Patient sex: F
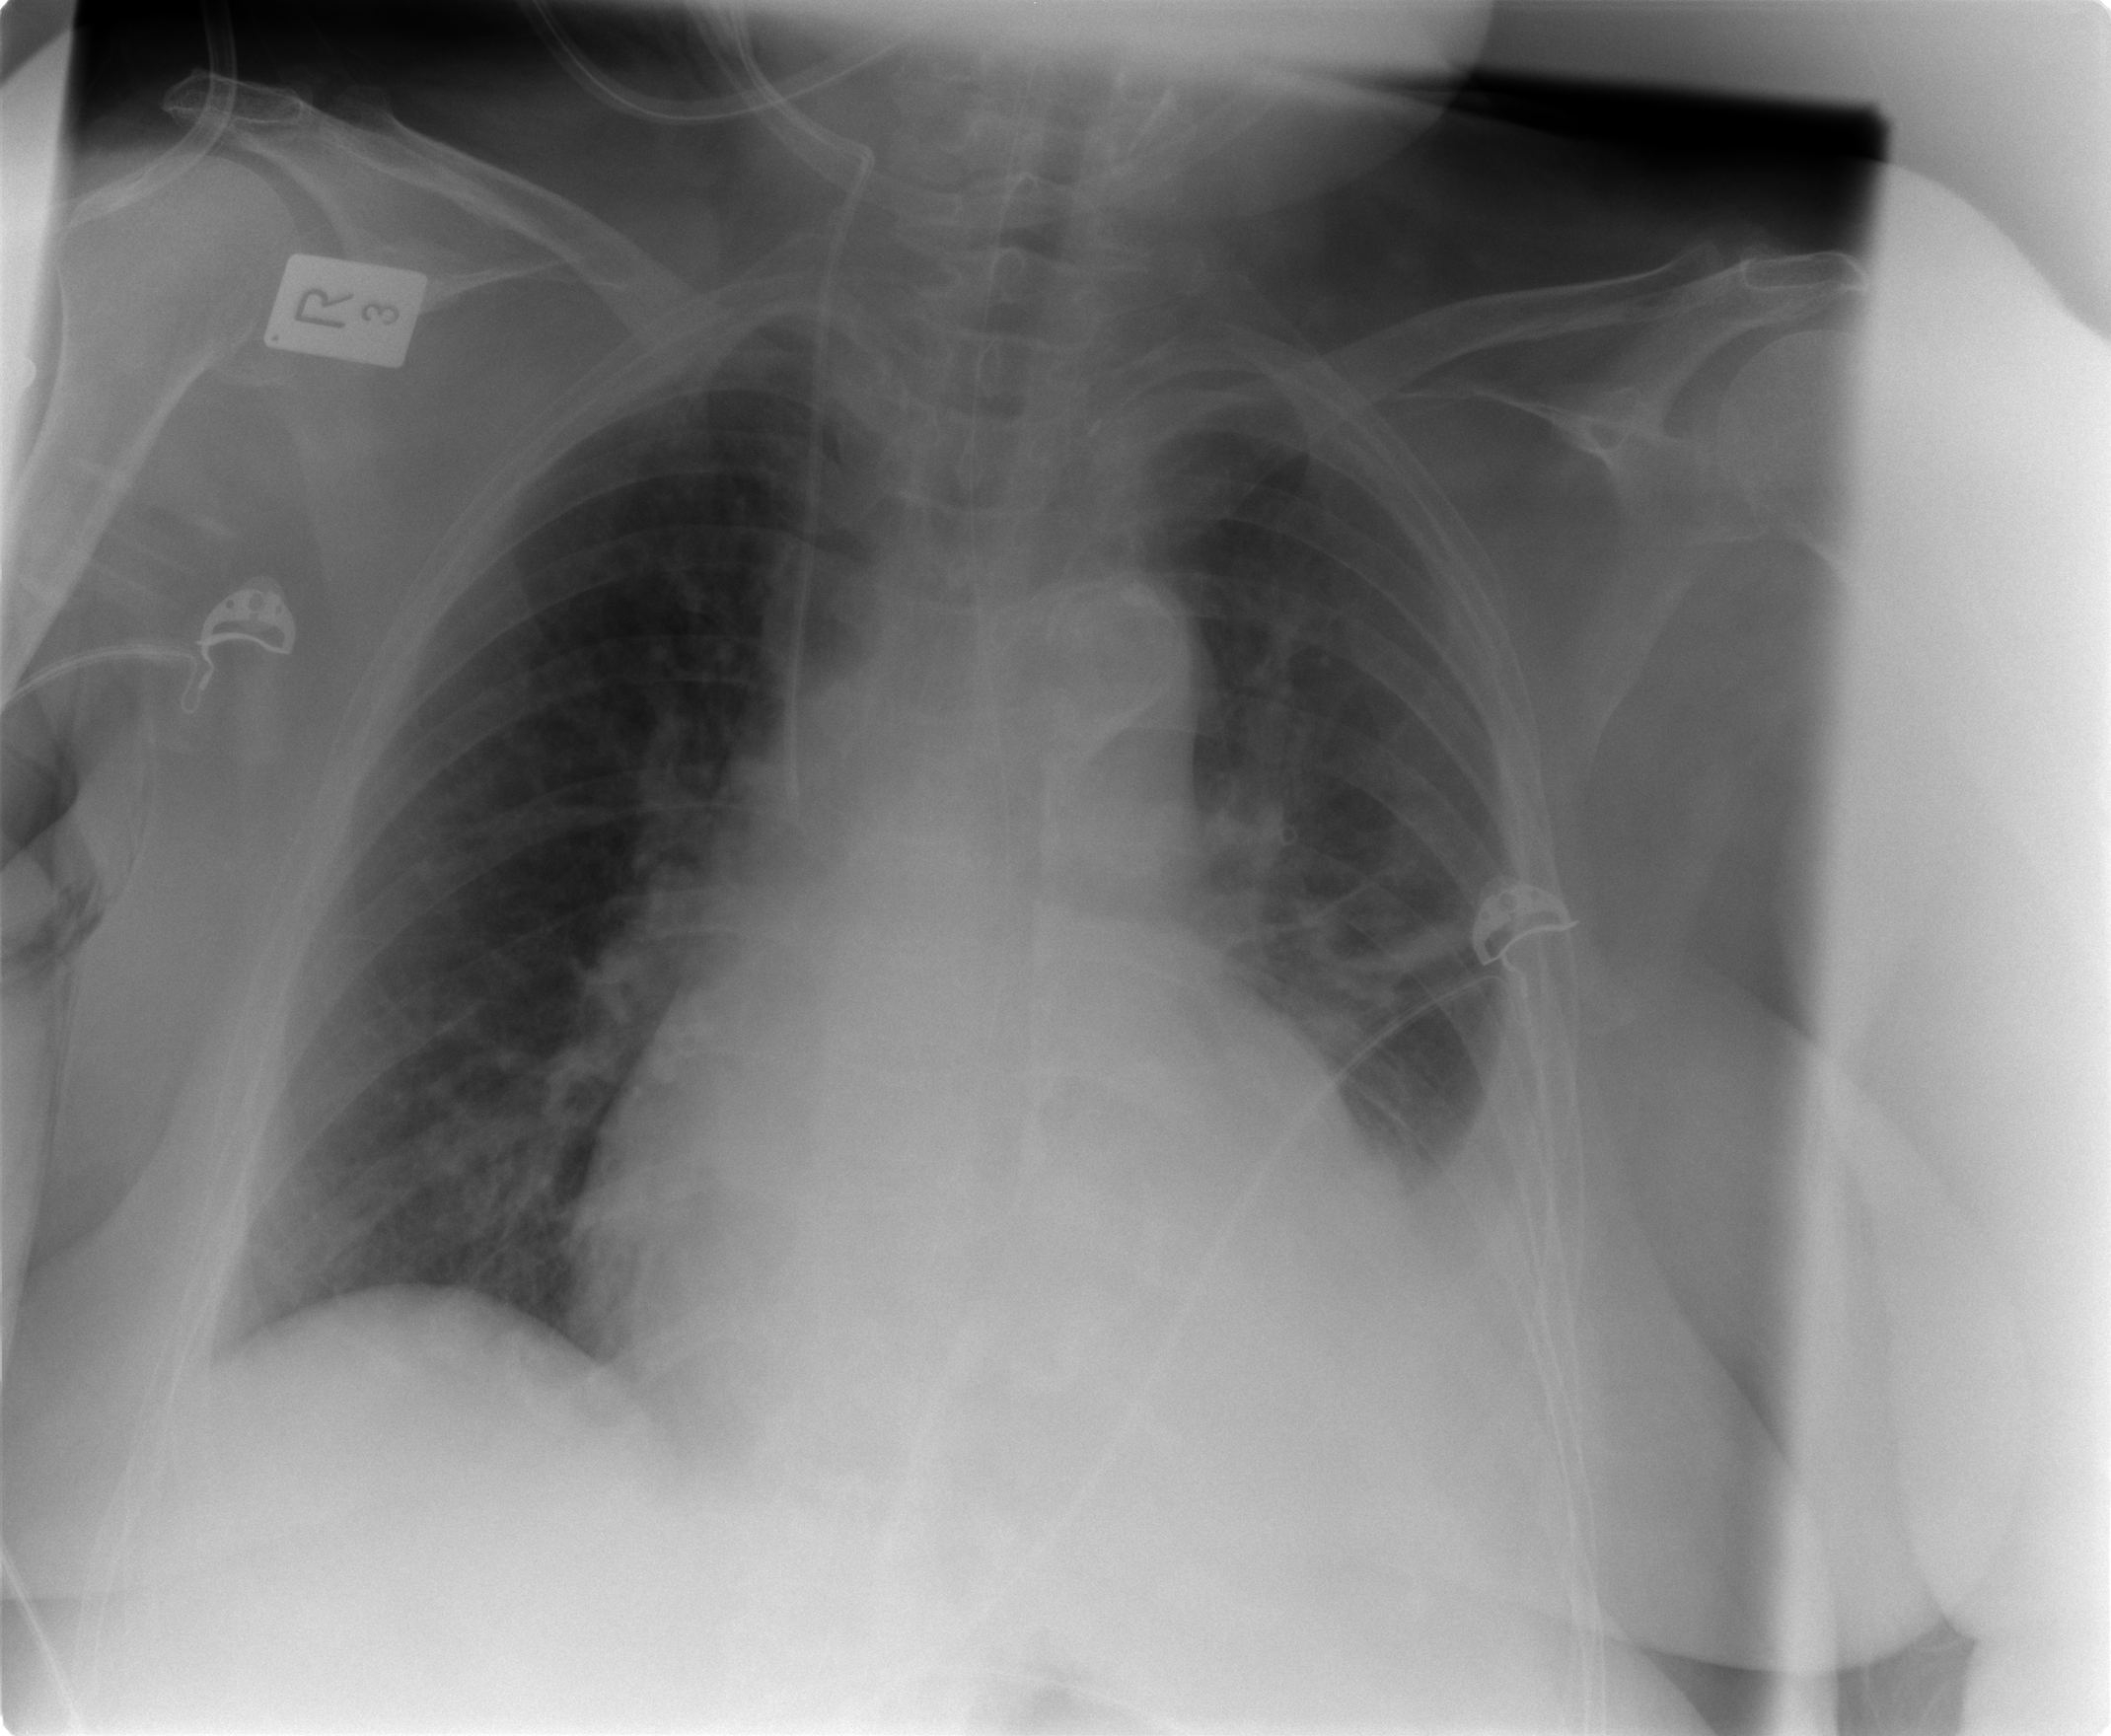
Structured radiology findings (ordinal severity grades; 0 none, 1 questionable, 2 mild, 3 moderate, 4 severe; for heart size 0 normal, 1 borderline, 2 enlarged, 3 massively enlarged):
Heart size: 2
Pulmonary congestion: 2
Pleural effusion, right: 0
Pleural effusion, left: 2
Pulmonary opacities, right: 0
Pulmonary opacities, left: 0
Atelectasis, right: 2
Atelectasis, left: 2